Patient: sex M, age 71
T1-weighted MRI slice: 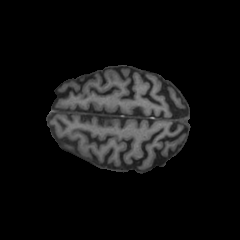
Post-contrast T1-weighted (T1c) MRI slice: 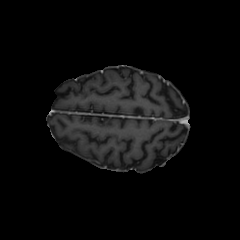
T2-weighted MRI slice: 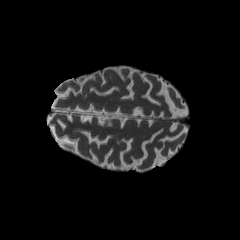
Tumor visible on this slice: no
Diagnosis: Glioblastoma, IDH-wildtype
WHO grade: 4